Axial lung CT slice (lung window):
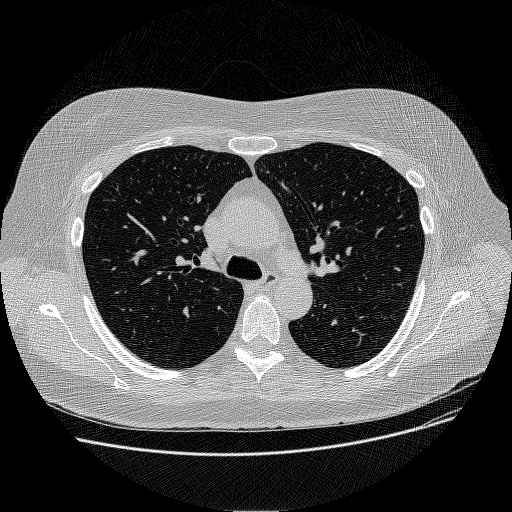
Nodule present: no